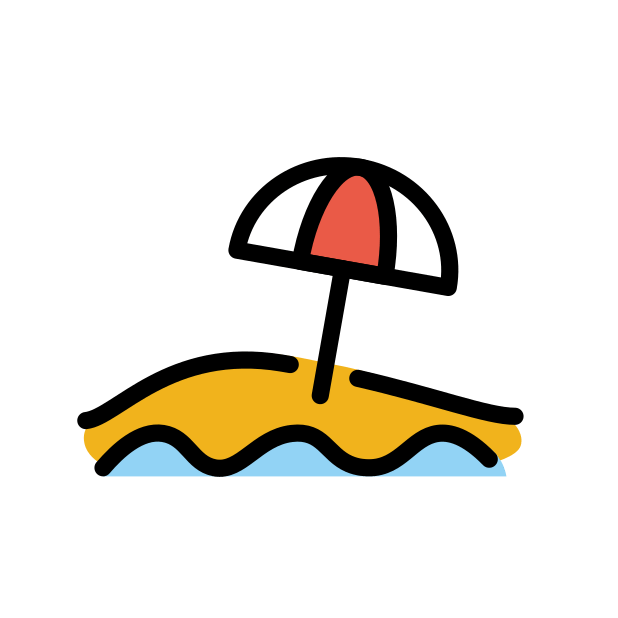
beach with umbrella